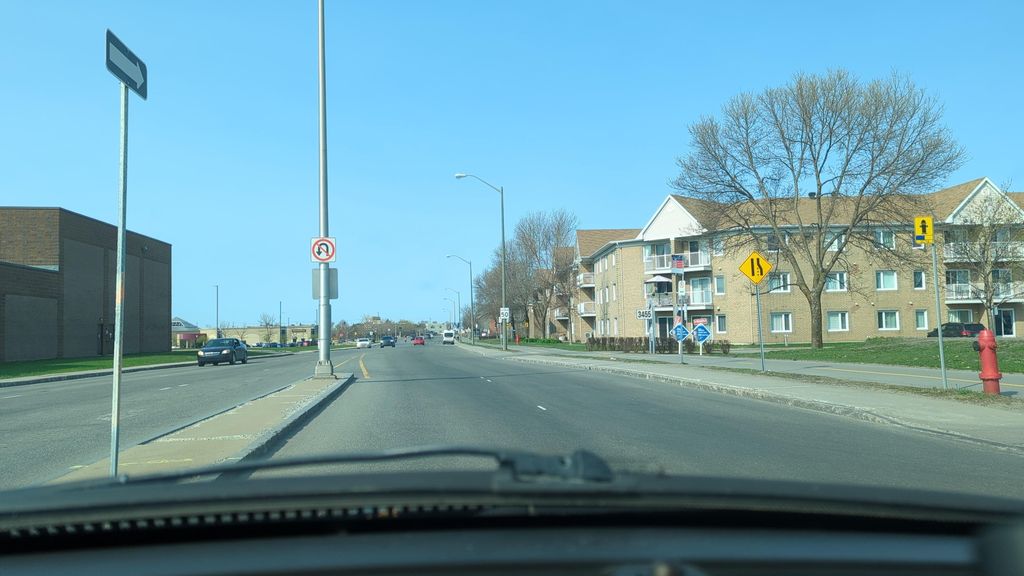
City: quebec_city